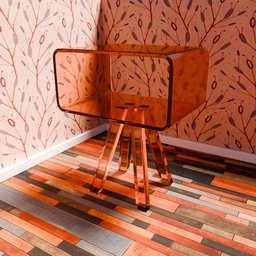
Label: furniture